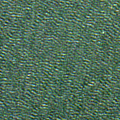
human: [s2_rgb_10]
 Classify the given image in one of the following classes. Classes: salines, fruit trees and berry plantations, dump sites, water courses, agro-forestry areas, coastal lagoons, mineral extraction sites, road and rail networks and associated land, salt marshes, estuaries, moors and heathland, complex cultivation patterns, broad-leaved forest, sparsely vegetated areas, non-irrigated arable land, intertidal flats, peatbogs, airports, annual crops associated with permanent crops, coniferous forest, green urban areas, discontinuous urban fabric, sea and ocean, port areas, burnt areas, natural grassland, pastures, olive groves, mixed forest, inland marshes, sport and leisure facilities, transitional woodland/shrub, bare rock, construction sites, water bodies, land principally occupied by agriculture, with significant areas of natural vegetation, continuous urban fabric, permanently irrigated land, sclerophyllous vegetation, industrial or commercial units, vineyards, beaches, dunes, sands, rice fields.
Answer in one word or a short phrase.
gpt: sea and ocean